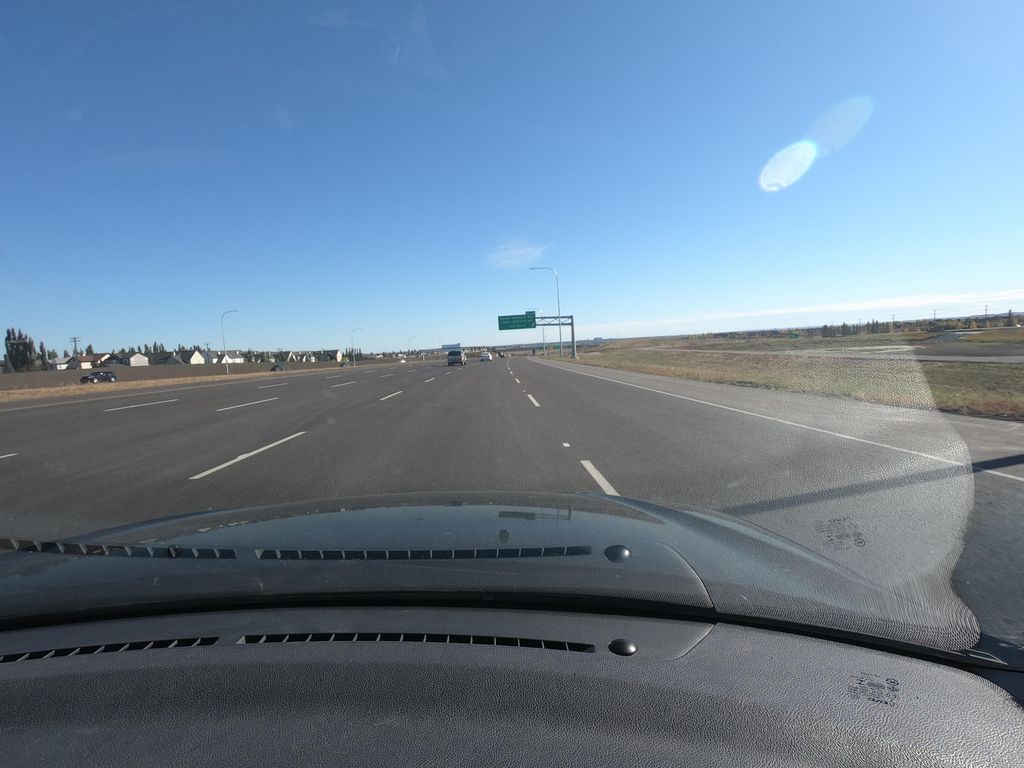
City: calgary